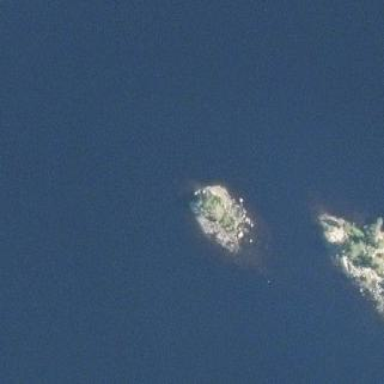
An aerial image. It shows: Islet.